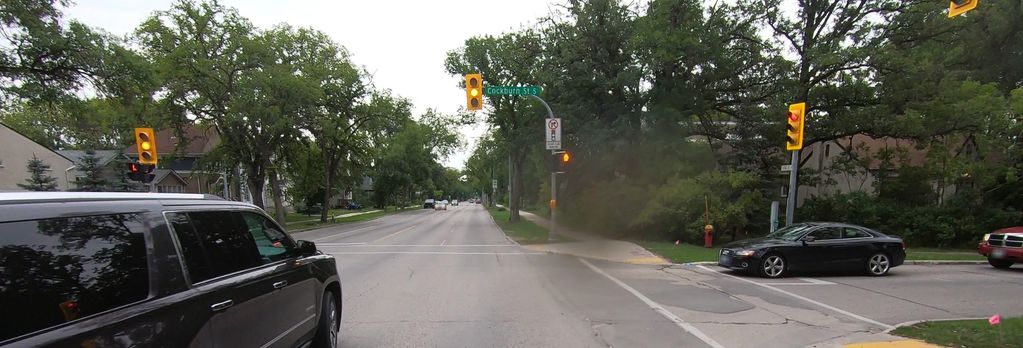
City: winnipeg